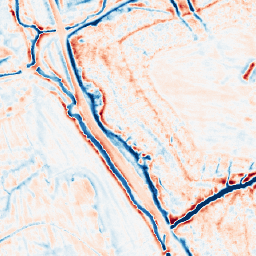
Category: edge_preserving
Decomposition family: bilateral
Decomposition parameters: d: 15
sigma_color: 50
sigma_space: 100
Upsampling method: area
Upsampling parameters: scale: 2
Upsampling scale: 2